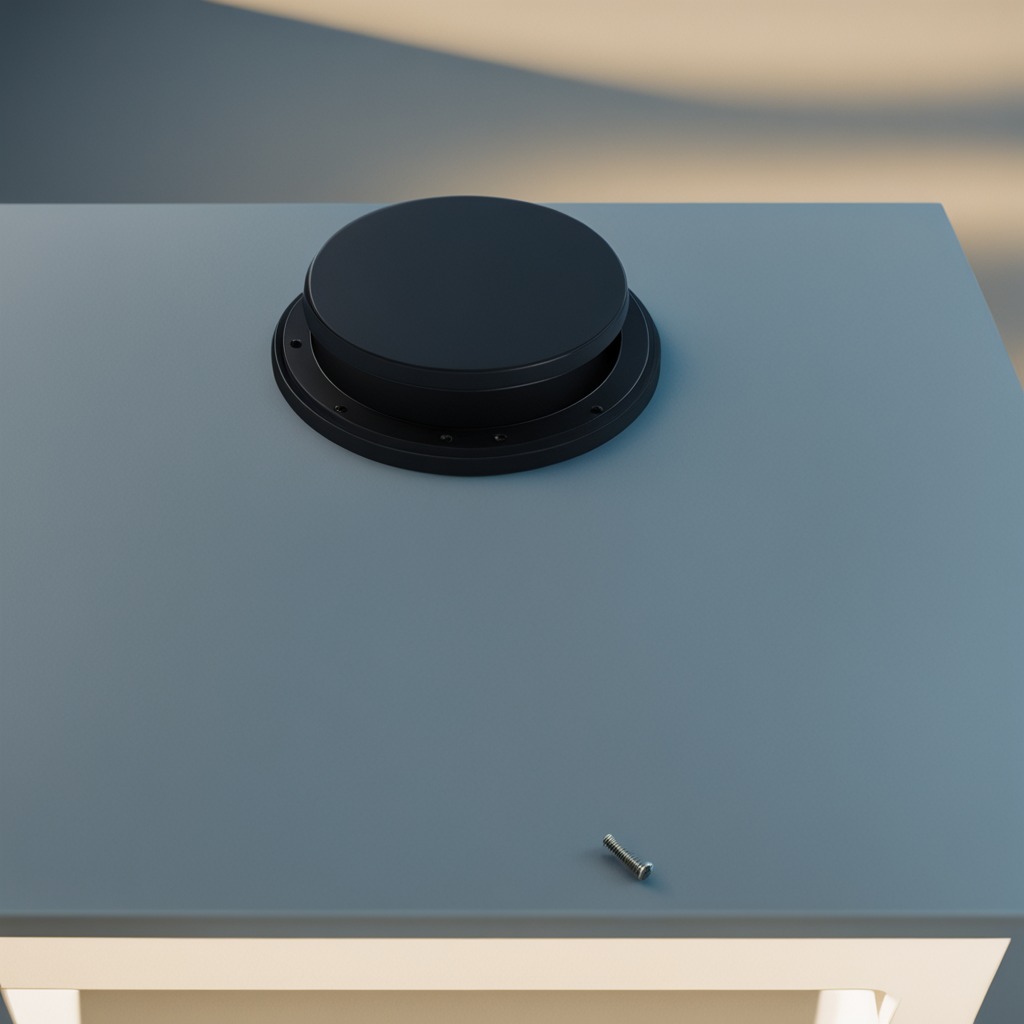
A metal screw is lying on a clean utility table in a temporary outdoor tool station afternoon light present textured surface.